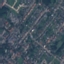
Land use / land cover class: Residential